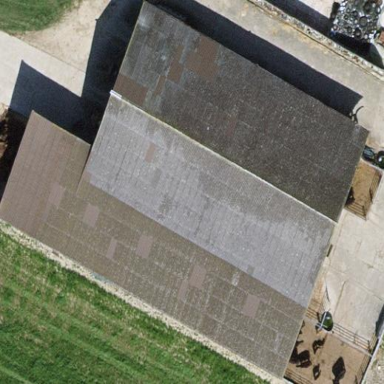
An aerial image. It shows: Farm building.